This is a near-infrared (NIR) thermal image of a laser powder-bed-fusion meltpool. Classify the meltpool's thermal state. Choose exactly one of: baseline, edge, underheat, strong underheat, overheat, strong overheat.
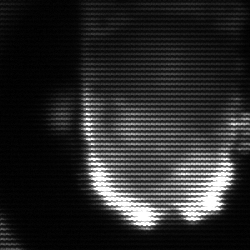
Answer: baseline